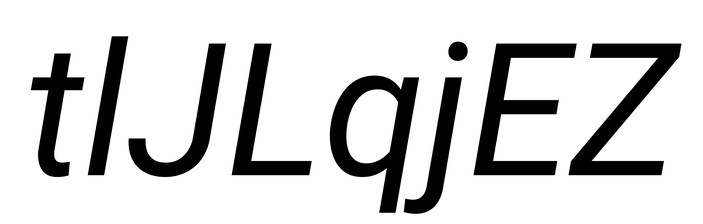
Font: Roboto-Italic_Italic